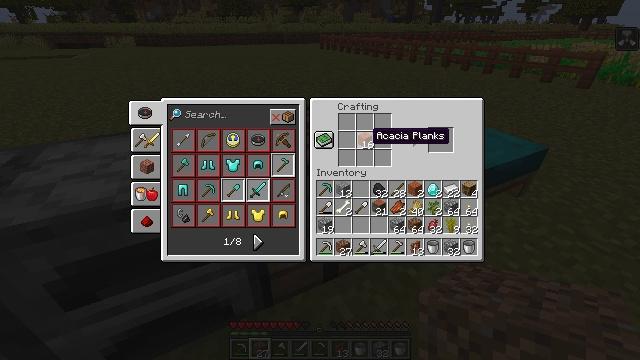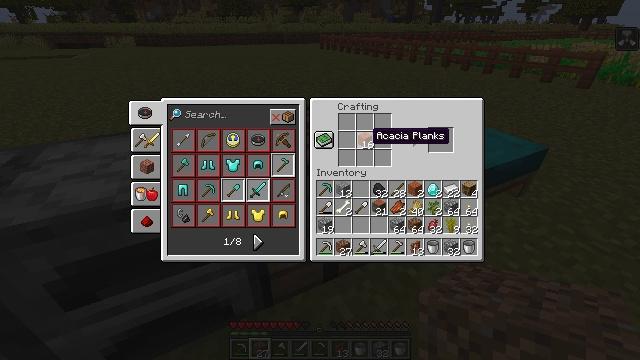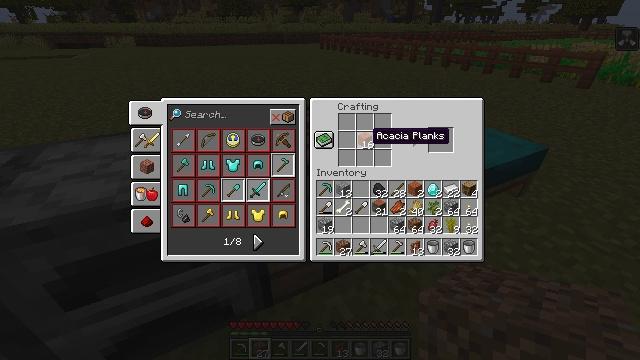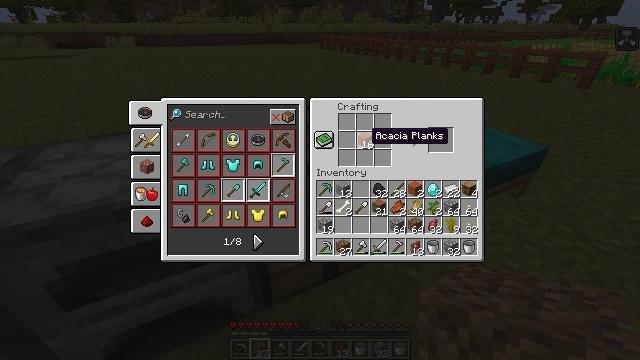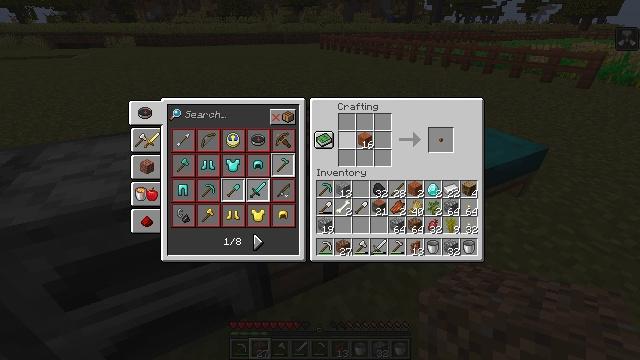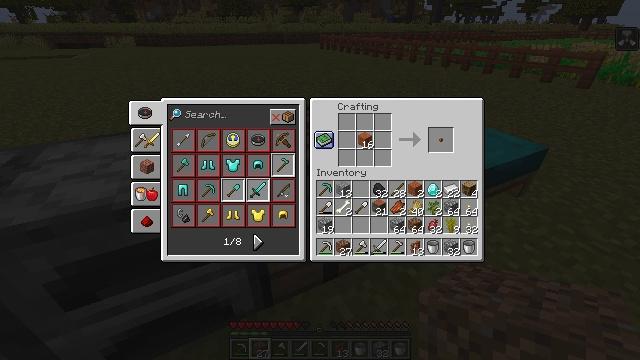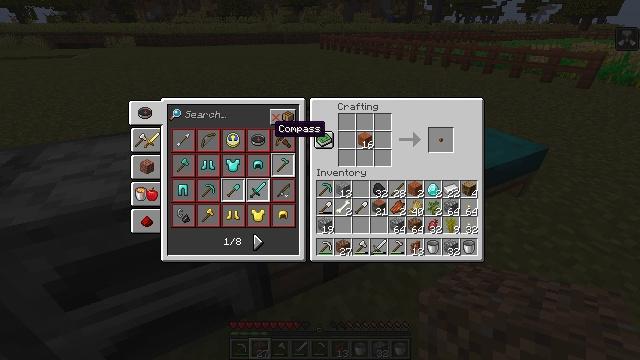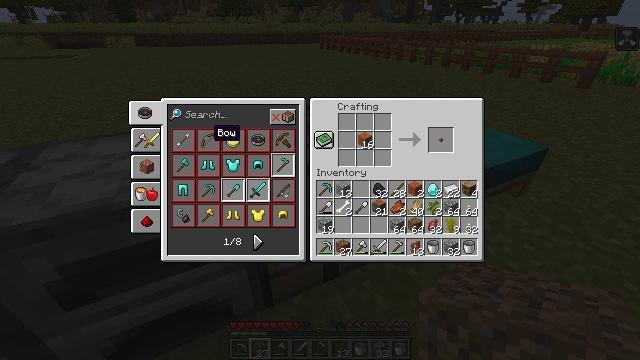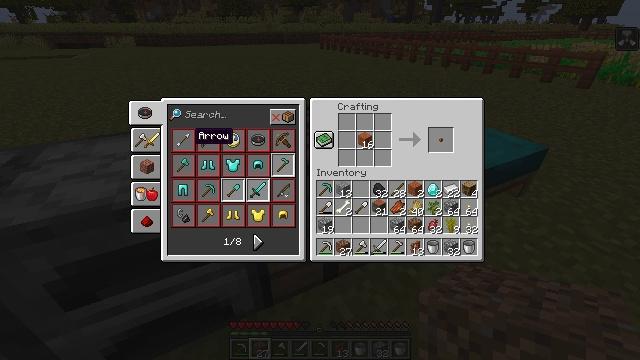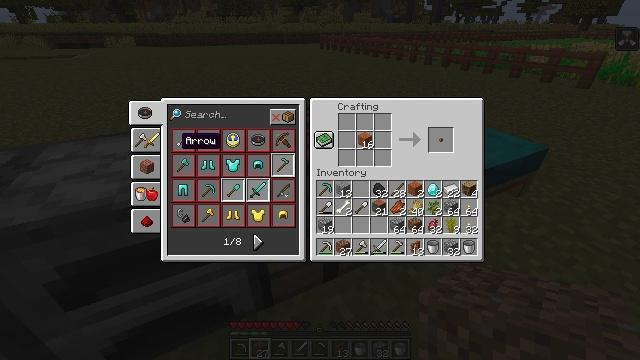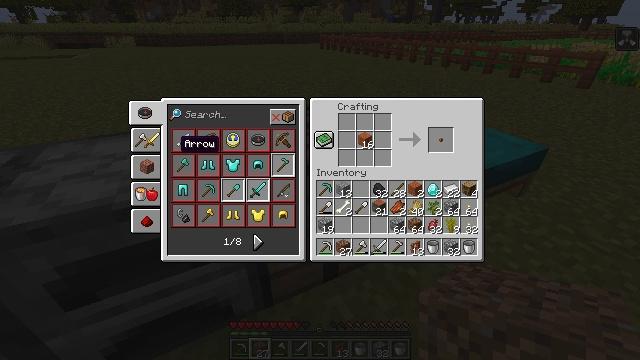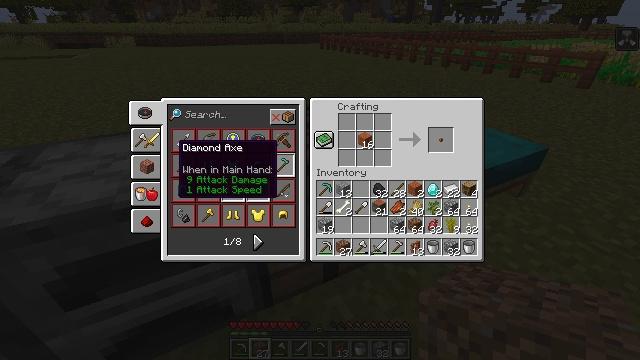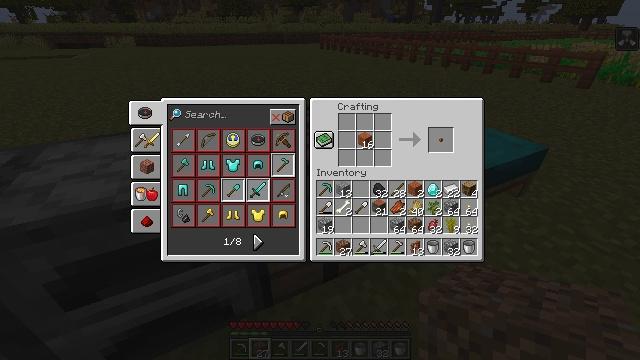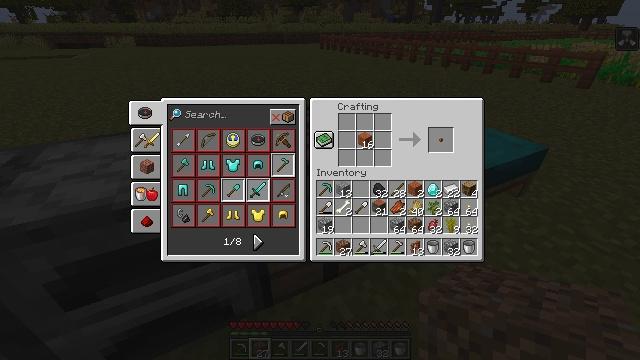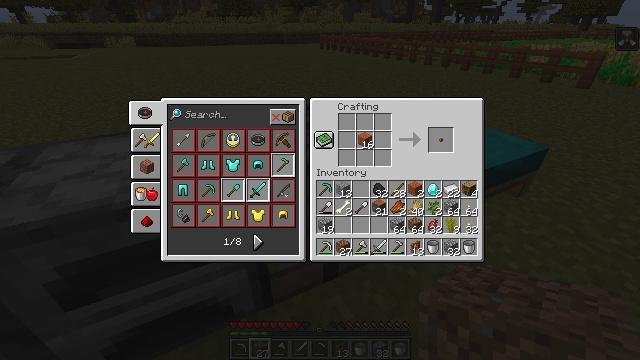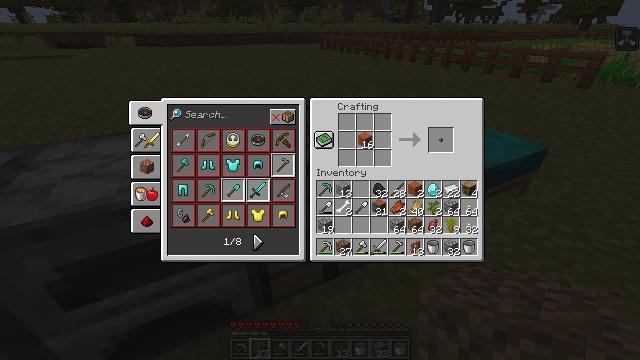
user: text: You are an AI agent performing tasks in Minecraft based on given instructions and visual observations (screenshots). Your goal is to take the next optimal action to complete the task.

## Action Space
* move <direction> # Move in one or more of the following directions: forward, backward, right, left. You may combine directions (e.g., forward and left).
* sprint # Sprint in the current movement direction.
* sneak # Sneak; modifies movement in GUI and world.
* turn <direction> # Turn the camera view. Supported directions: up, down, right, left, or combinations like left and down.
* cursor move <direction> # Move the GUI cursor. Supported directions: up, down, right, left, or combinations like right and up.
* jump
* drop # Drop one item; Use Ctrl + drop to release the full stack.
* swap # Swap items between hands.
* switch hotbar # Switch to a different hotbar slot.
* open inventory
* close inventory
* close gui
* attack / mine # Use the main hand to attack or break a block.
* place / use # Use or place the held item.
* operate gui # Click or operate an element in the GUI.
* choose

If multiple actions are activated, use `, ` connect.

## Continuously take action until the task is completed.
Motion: motion action
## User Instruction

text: Craft a wooden acacia sign in the crafting table.
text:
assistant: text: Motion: no_op
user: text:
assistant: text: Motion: no_op
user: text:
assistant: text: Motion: no_op
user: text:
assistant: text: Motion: no_op
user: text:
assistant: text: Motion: no_op
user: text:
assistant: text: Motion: no_op
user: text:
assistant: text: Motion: no_op
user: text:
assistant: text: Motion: no_op
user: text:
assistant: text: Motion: no_op
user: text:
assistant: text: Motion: cursor move left
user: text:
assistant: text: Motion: cursor move left
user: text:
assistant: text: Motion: cursor move left
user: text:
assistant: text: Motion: cursor move left
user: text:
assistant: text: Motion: cursor move left
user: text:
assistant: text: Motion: cursor move left
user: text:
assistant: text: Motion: no_op
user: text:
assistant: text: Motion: no_op
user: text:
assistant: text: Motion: no_op
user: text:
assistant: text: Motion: no_op
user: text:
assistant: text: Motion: cursor move left
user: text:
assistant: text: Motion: no_op
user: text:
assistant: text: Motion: operate gui
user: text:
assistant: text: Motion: operate gui
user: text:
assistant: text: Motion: operate gui
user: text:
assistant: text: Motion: no_op
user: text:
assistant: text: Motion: no_op
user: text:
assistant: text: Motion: no_op
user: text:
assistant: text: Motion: no_op
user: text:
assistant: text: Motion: no_op
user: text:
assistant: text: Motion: no_op